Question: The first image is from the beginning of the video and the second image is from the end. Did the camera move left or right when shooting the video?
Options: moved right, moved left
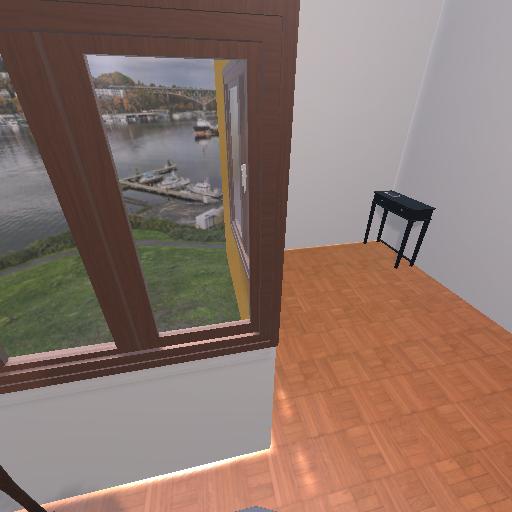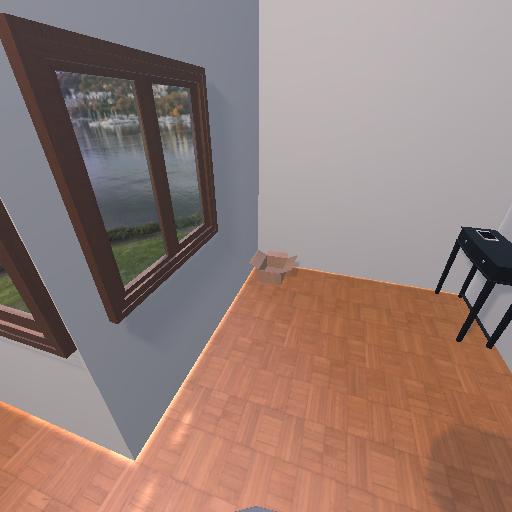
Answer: moved right